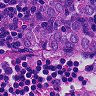
Metastatic tissue present: yes